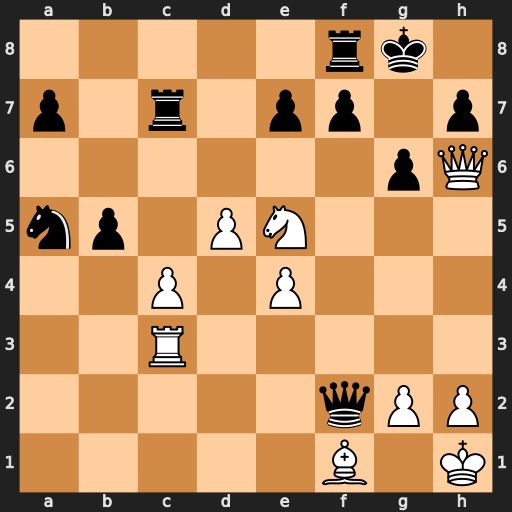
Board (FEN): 5rk1/p1r1pp1p/6pQ/np1PN3/2P1P3/2R5/5qPP/5B1K
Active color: w
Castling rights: -
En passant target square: -
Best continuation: Rf3 Qe1 Kg1